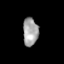
Tissue: skin
Cell type: Epithelial cells
Senescence score: 0.8776
Nuclear area (px): 418
Mean DAPI intensity: 163.297